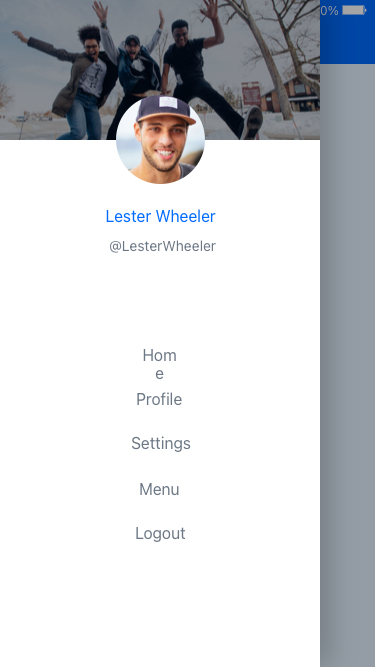
Text in this UI design:
100%
9:41 AM
IT
Logout
Menu
Settings
Profile
Home
@LesterWheeler
Lester Wheeler